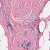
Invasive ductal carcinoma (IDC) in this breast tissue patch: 1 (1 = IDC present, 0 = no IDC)